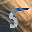
Label: 5